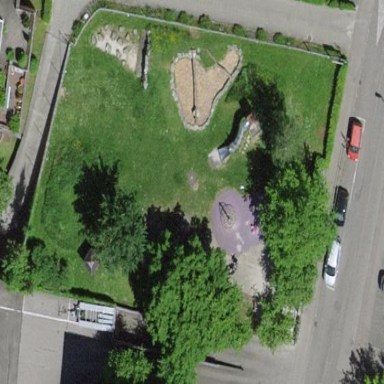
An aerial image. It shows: Playground area for leisure land.